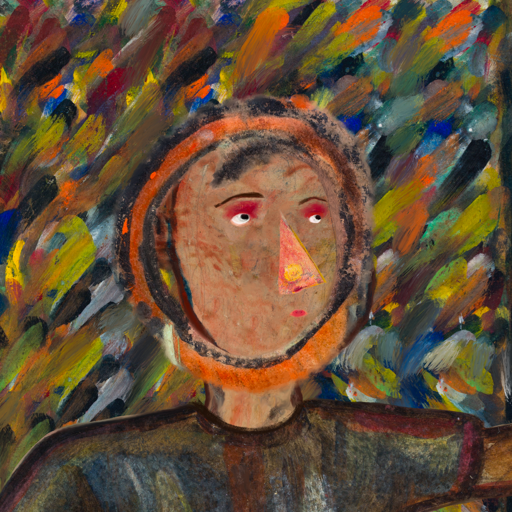
Background: An_Impression, Head And Neck Side: Orphan, Face Side: Irani, Bust: Mosgoul, Hair Side: Childish, Head Accessory: Blank, Second Necklace: Blank, Necklace: Blank, Baby: Blank